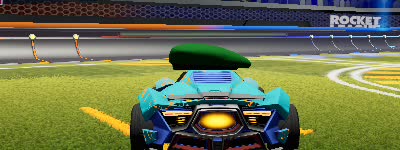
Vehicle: werewolf